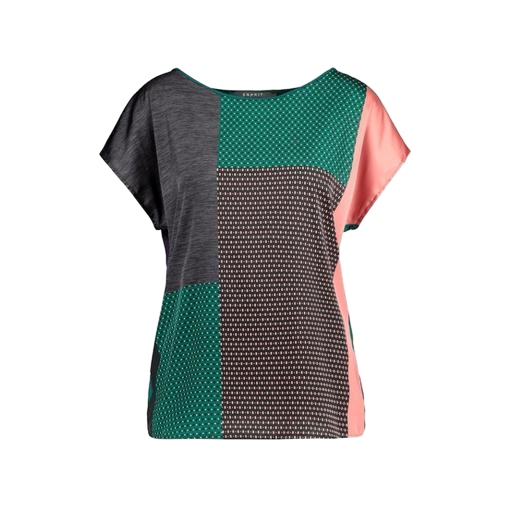
multicolor technical fabric t-shirt, multicolor alice top dual fabric t-shirt, multicolor back t-shirt, white background